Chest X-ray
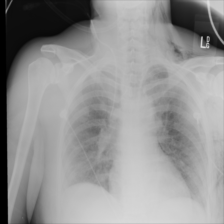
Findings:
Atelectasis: negative
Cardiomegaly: negative
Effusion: negative
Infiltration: negative
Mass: negative
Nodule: negative
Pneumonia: negative
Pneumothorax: negative
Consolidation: negative
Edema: negative
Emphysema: positive
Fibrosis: negative
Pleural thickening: negative
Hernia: negative